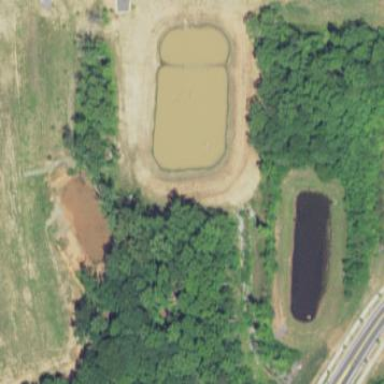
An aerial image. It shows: Retention basin filled with water.